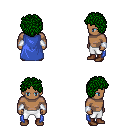
a pixel art fantasy rpg character, male body template, human, dark skin, blue cape, white pants, green curly afro hairstyle, white cloth bracers, brown shoes, four views (front, back, left, right), 2x2 character sprite sheet, small pixel art, hard edges, no anti-aliasing